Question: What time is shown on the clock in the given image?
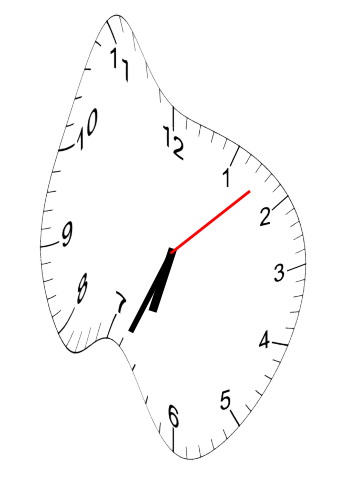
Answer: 06:34:08